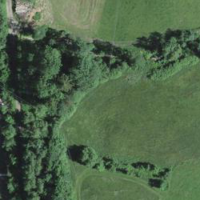
EUNIS habitat code: 24
Species observed at this site:
Lamium galeobdolon